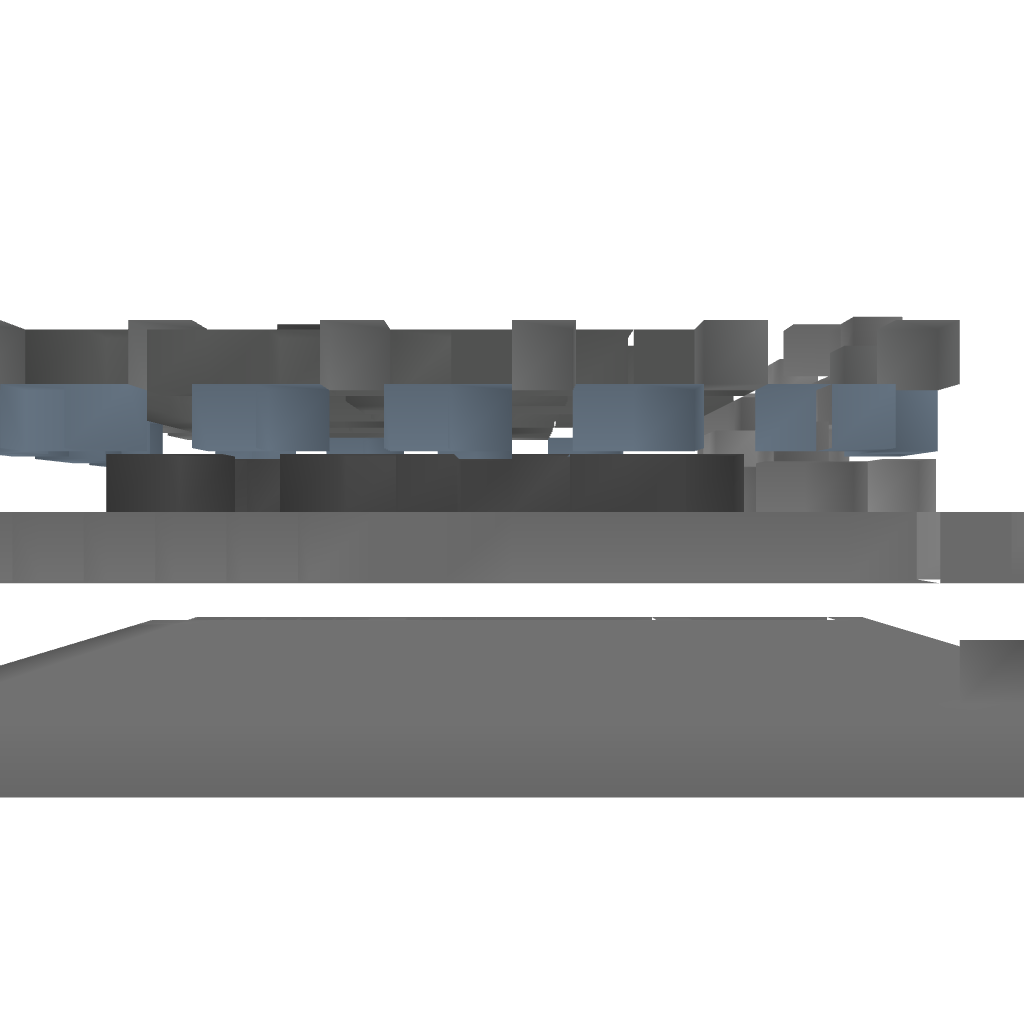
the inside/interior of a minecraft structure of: ADVSET #2 The Mini Maze and Cave Entrace